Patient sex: M
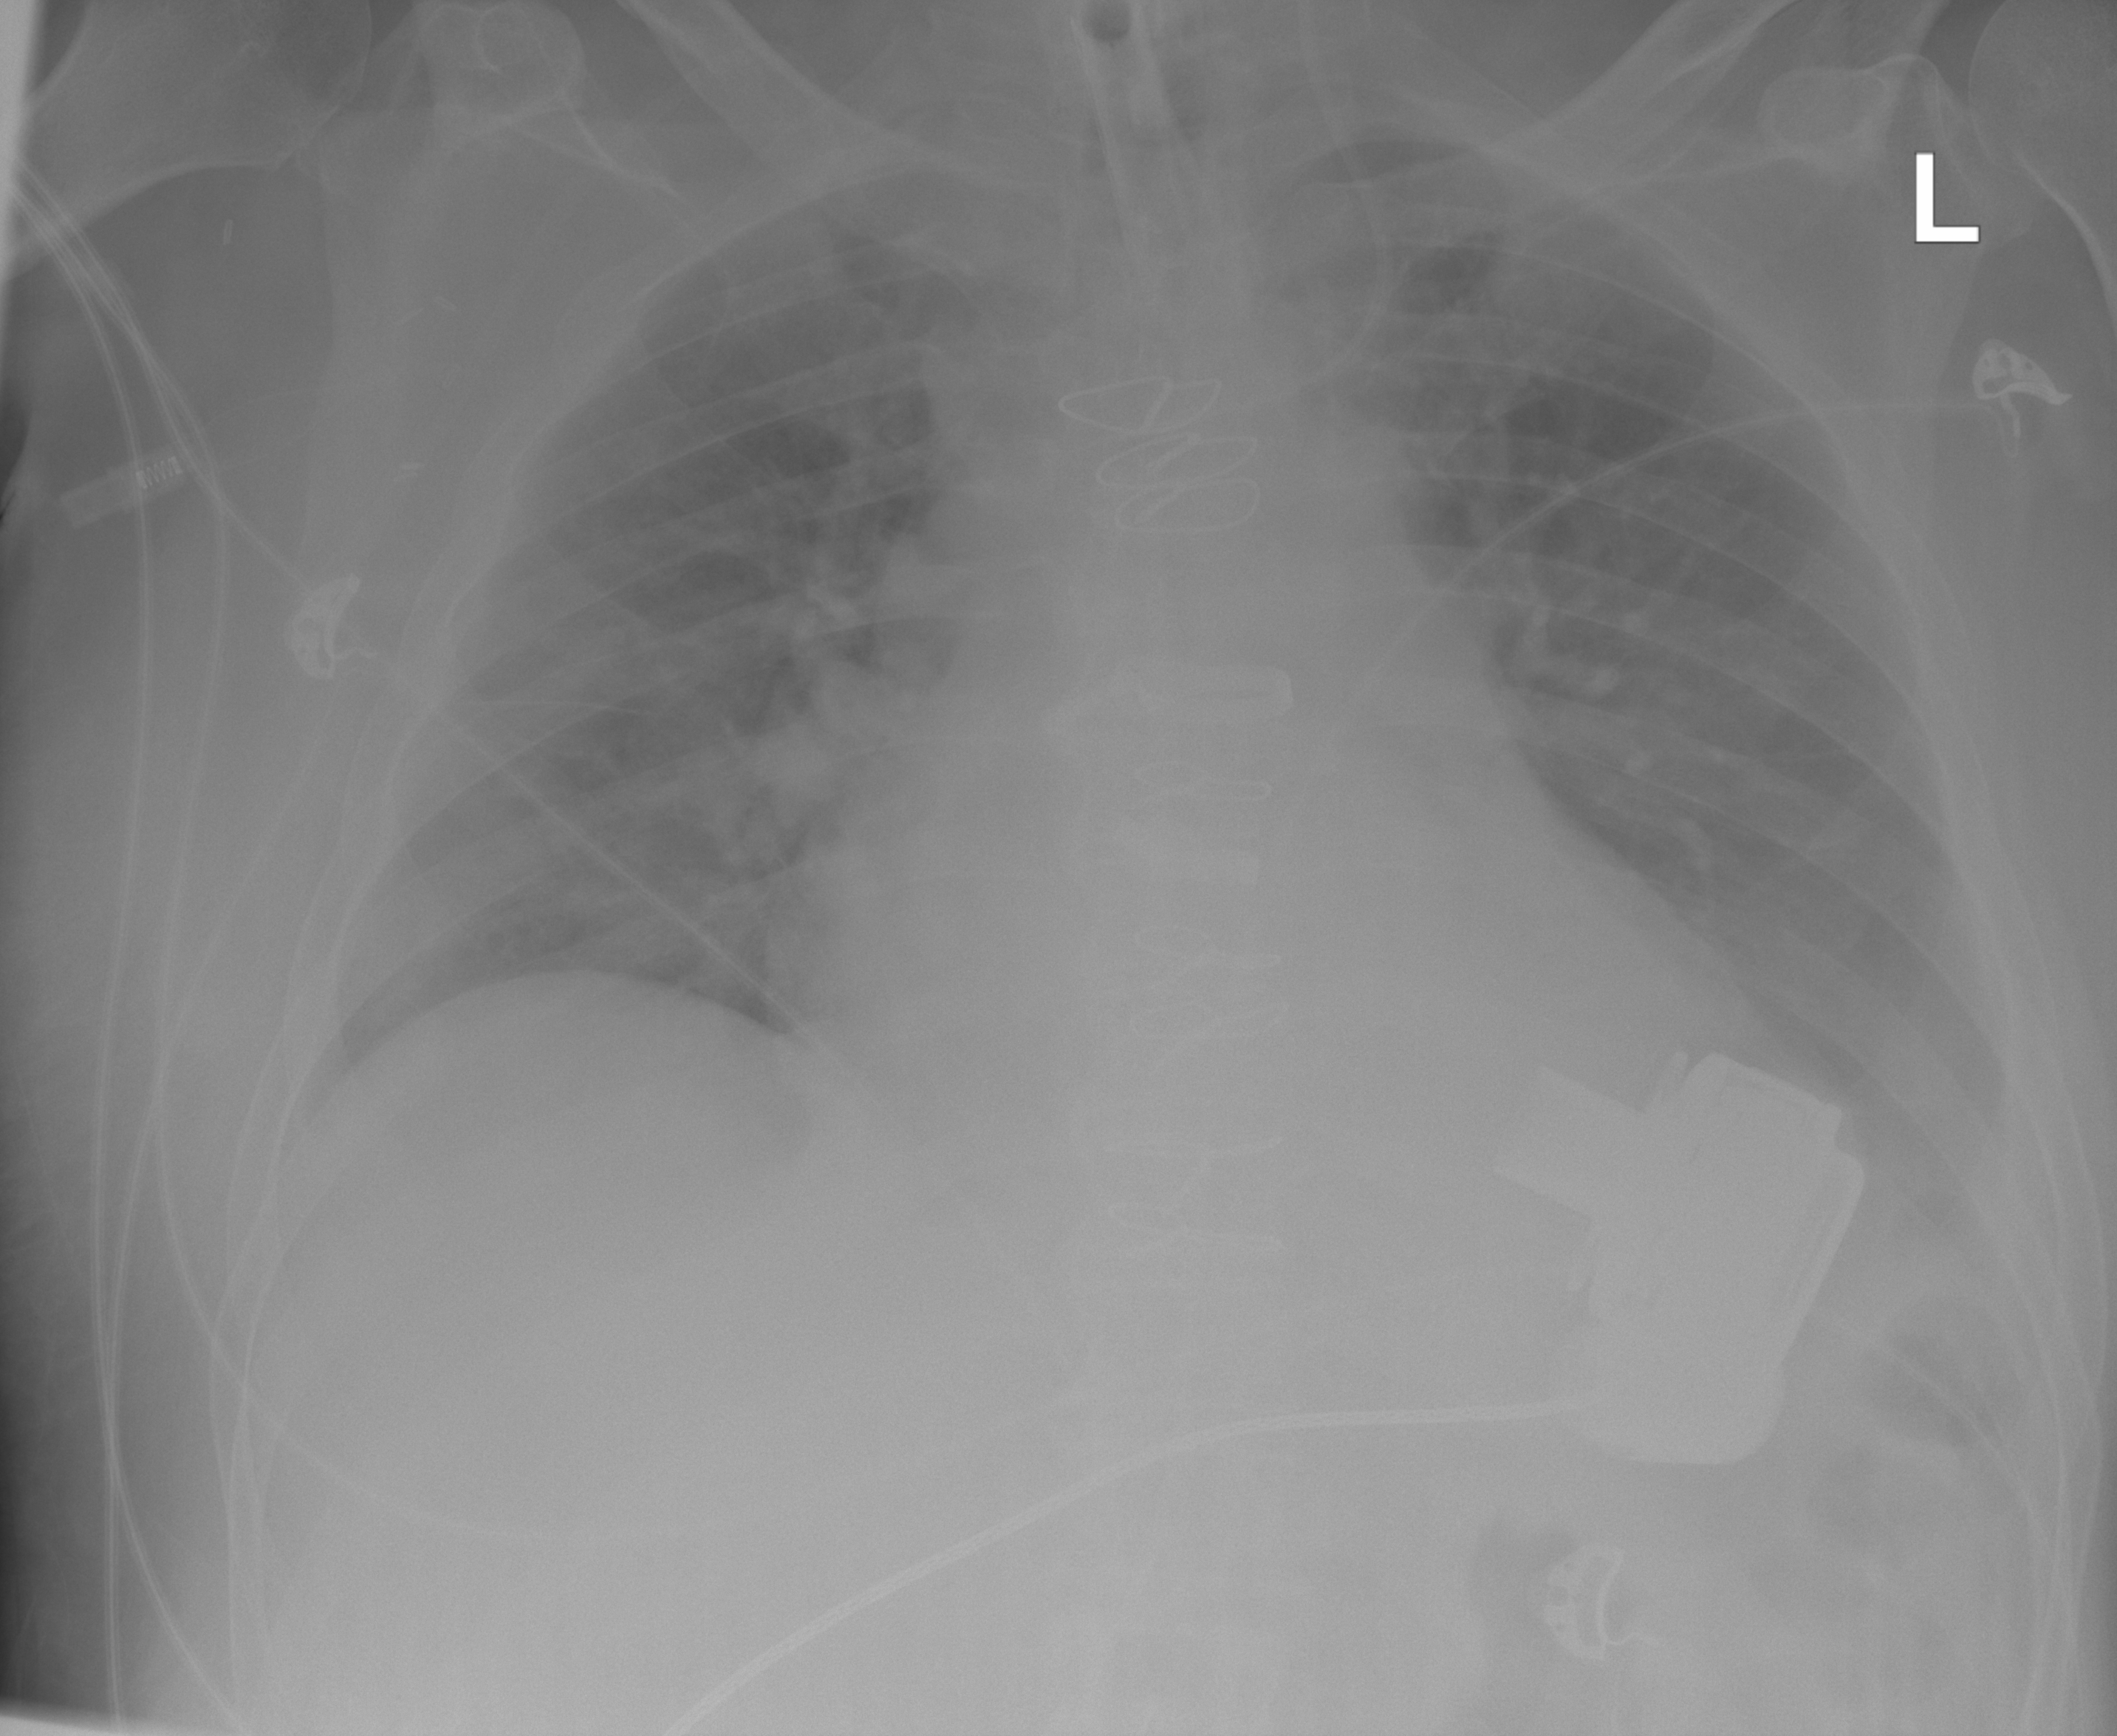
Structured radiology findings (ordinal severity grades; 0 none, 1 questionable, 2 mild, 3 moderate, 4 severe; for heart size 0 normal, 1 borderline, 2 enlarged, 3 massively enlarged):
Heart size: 3
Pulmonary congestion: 1
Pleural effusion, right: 0
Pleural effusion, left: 2
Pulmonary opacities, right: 0
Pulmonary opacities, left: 0
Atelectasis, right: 0
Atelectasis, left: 2